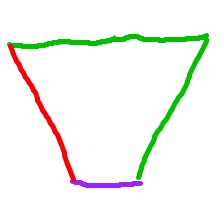
Shape: trapezoid